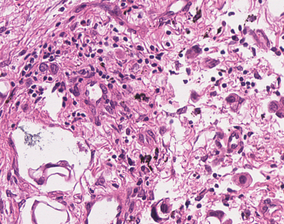
Tumor epithelial tissue: no
Tumor-associated stroma tissue: yes
Normal tissue: no